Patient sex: M
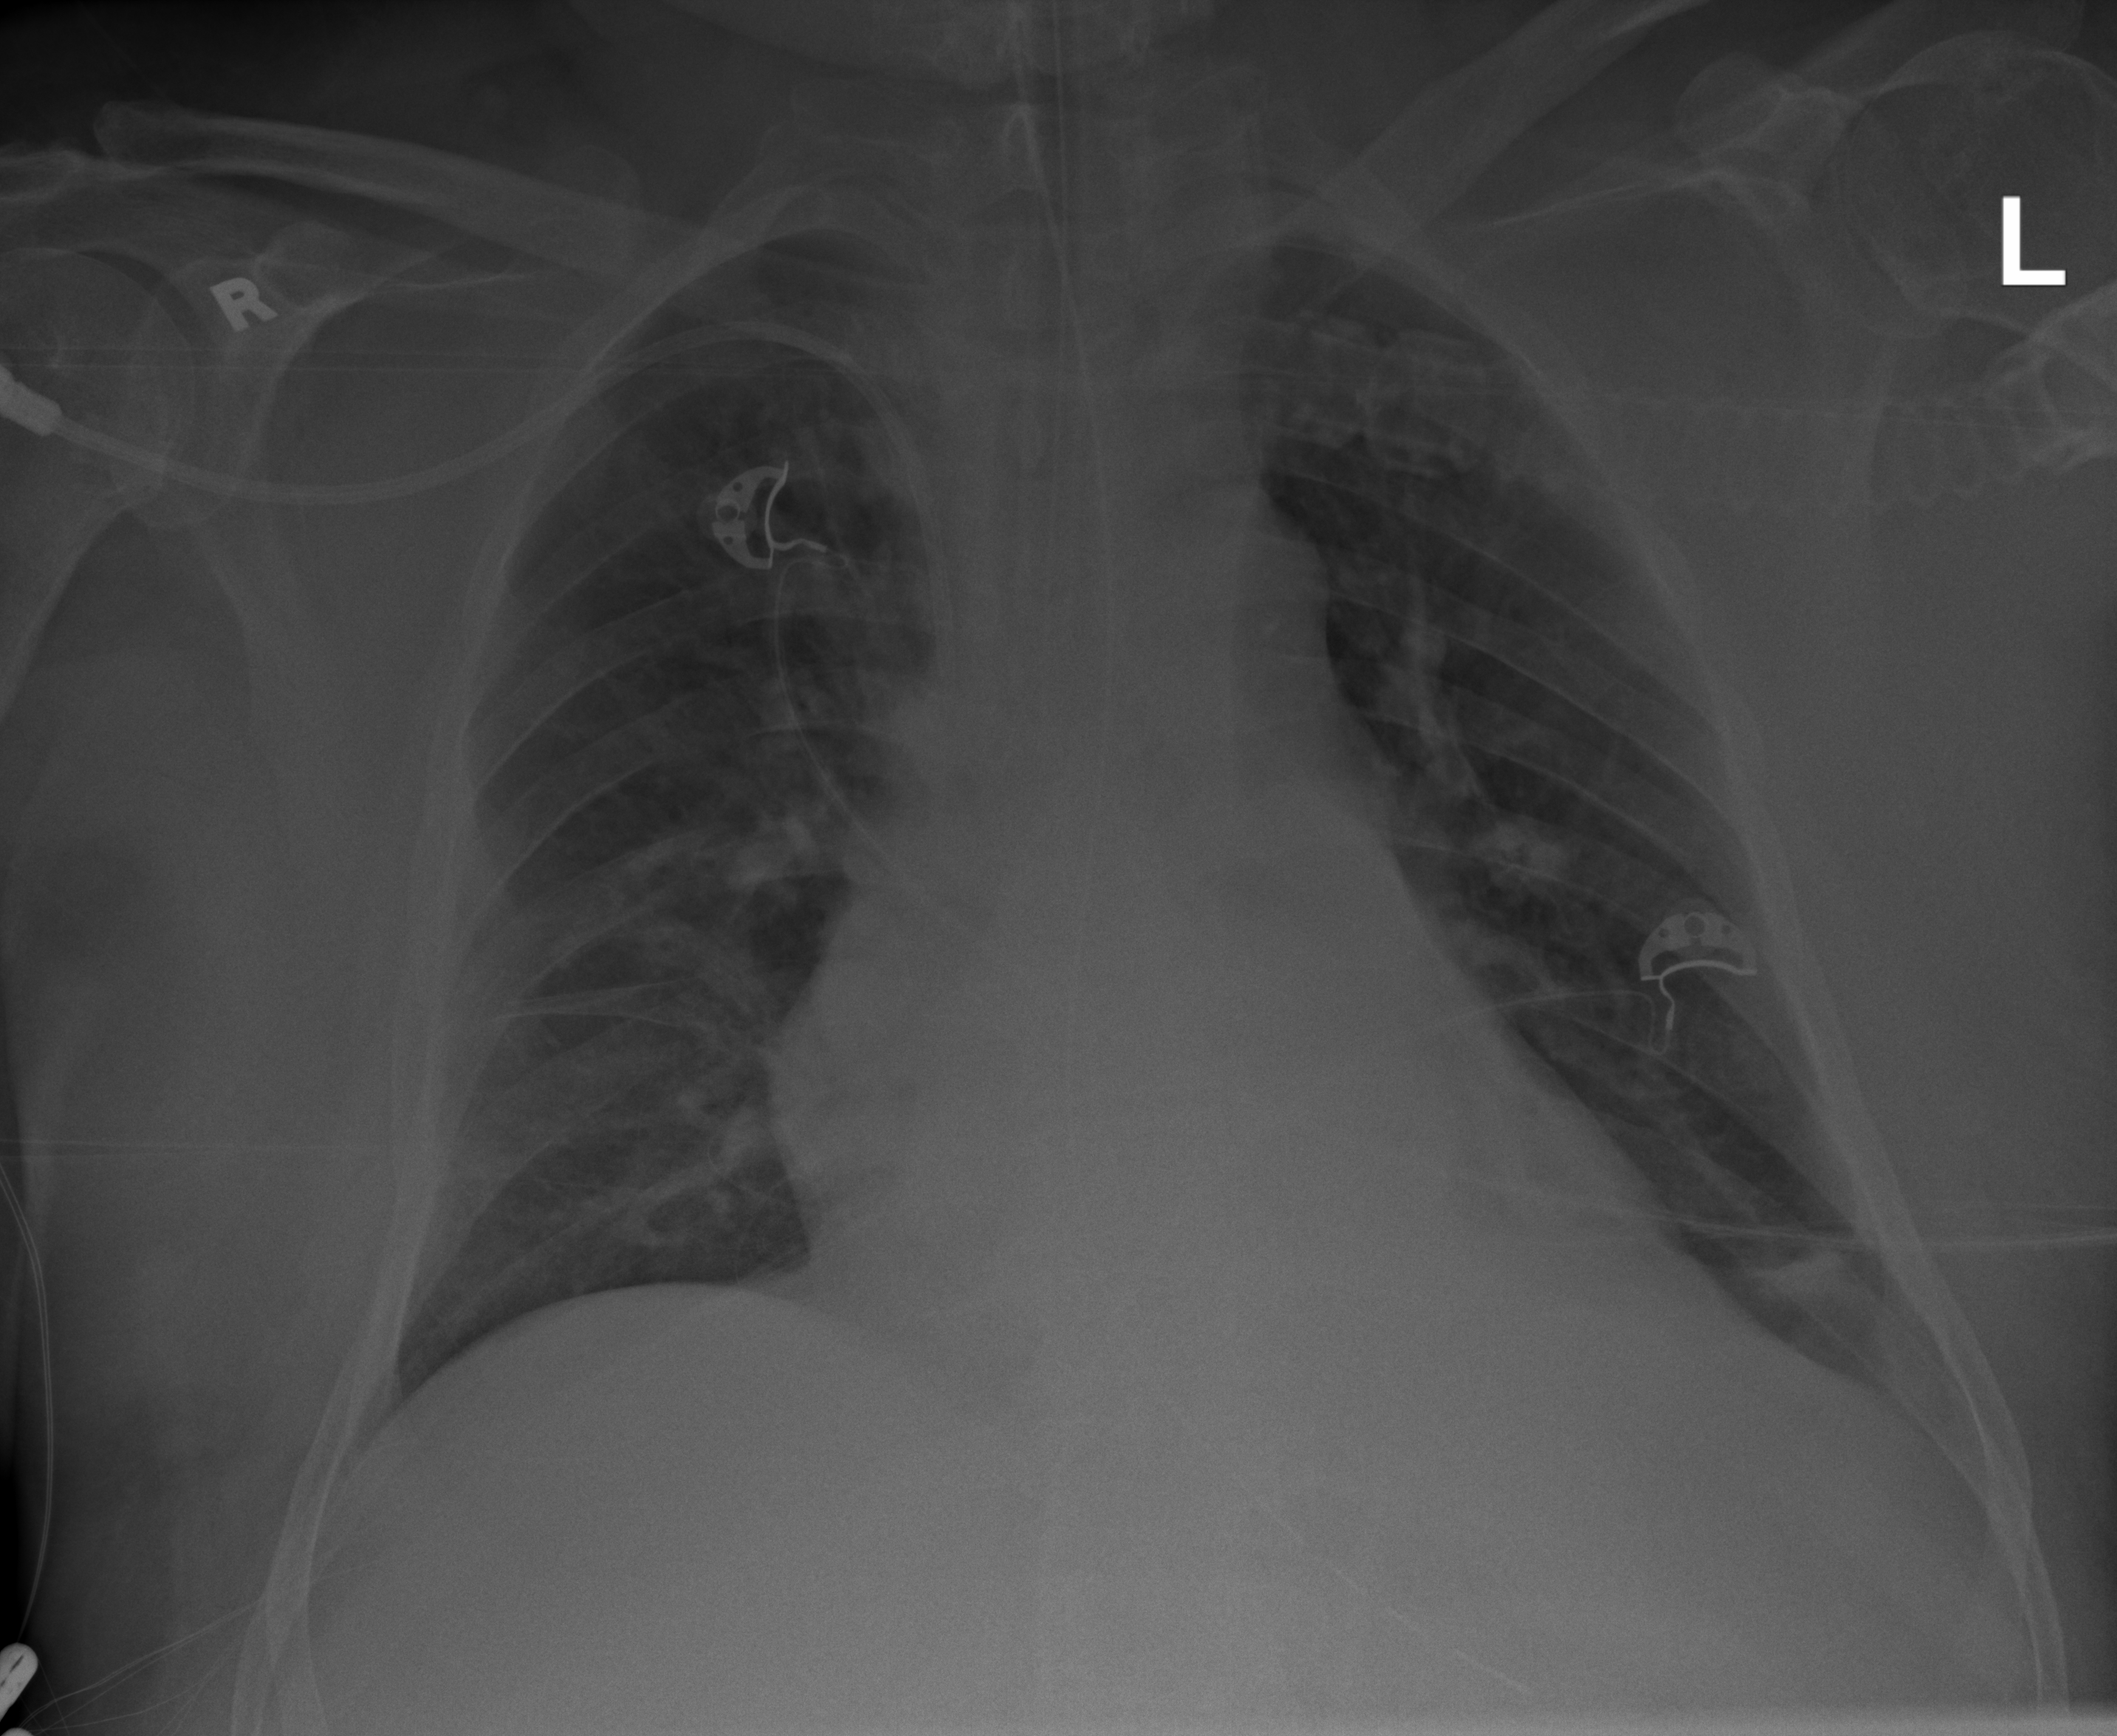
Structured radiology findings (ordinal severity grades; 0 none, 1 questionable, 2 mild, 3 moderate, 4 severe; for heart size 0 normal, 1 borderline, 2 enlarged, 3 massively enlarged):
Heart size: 1
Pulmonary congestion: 0
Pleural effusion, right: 0
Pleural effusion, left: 2
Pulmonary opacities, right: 0
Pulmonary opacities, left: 0
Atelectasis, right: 2
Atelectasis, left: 2